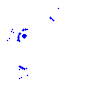
Particle: kaon